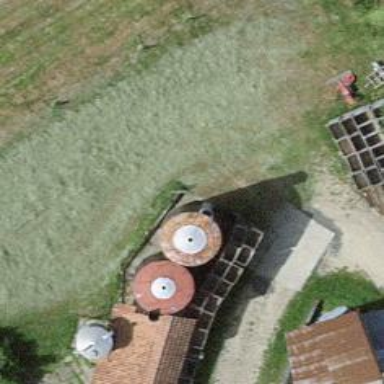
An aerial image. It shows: Silo.